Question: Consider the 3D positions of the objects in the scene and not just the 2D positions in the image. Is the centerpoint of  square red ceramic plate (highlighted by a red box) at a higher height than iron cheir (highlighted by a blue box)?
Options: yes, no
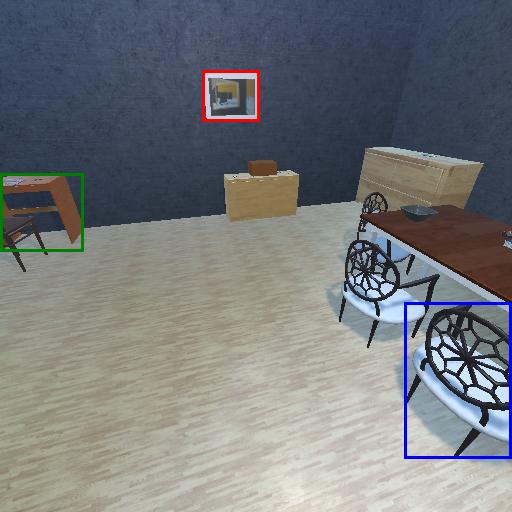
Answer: yes